Field crop: maize
Growth stage: 2
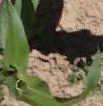
Species: maize